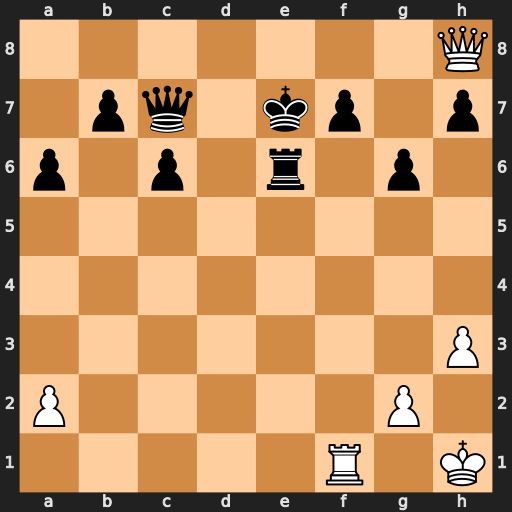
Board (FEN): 7Q/1pq1kp1p/p1p1r1p1/8/8/7P/P5P1/5R1K
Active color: w
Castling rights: -
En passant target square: -
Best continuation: Rxf7+ Kxf7 Qxh7+ Kf8 Qxc7